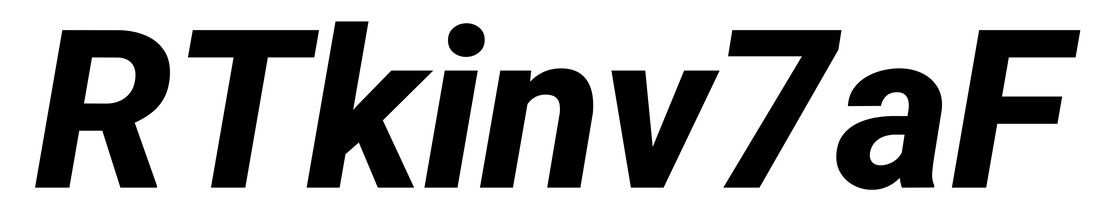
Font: Roboto-Italic_ExtraBold_Italic